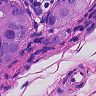
Metastatic tissue present: yes